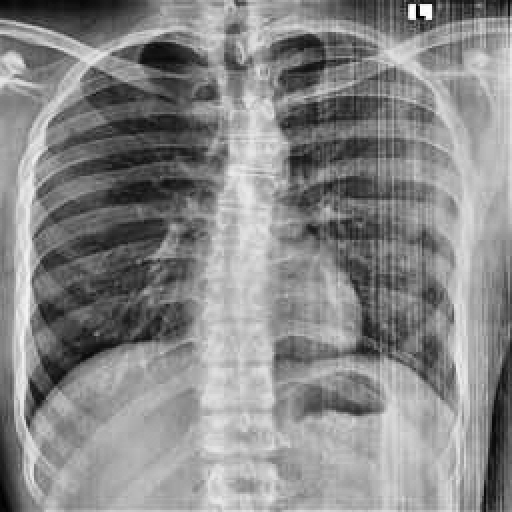
Finding: NORMAL